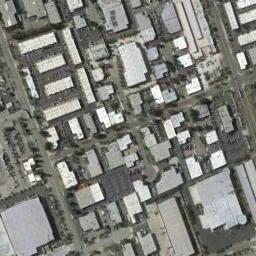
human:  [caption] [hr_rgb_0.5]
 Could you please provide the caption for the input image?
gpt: The industrial area is very long and narrow .

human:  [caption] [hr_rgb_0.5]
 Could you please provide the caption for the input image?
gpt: Neatly planned factories and roads in an industrial area with green belts .

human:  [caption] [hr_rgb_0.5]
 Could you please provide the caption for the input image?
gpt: Many houses of different shapes are in the industrial area .

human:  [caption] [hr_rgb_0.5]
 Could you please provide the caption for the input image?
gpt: The industrial area has lots of neatly arranged workshops of different sizes .

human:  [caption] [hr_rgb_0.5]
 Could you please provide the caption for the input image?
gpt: There are many white buildings and gray buildings on the industrial area .